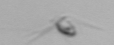
Label: Calciopappus